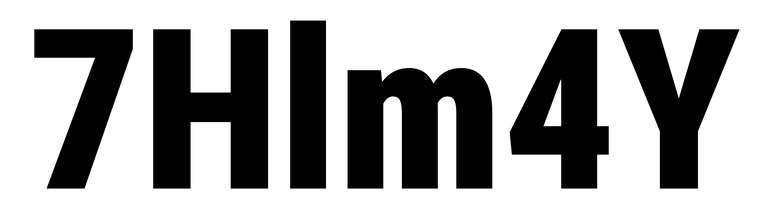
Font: Roboto_Condensed_Black